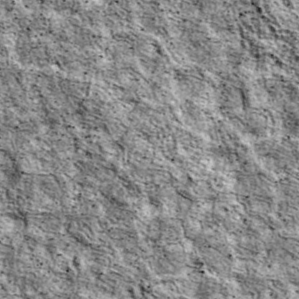
Label: non_frost